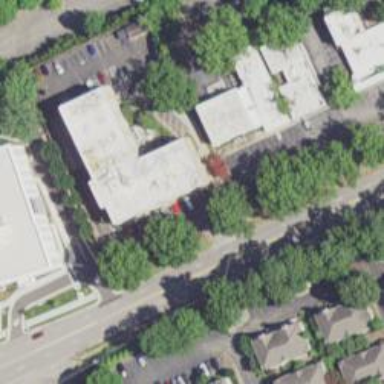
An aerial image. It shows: Commercial building.